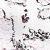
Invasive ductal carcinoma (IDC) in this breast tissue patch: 0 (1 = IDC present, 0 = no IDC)